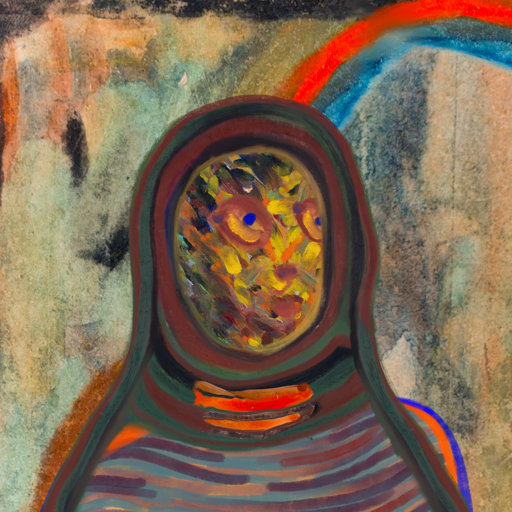
Background: Childish, Head And Neck Side: An_Impression, Face Side: Mother_And_Son_Son, Bust: Experience, Hair Side: Blank, Head Accessory: After_Raid_Scarf, Second Necklace: Blank, Necklace: Experience, Baby: Blank